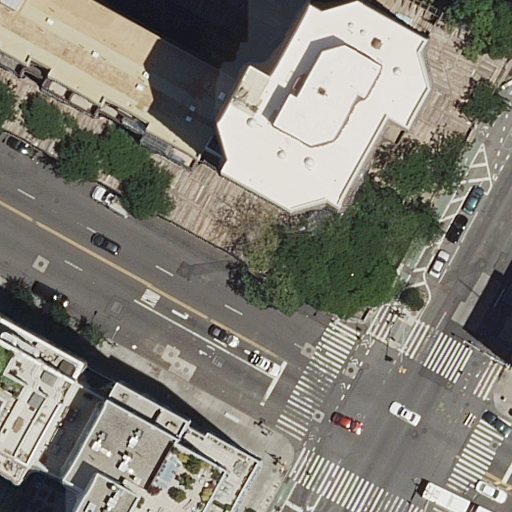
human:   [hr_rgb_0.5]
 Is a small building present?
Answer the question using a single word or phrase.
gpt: yes

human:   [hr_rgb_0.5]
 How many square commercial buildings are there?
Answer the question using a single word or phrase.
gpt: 0

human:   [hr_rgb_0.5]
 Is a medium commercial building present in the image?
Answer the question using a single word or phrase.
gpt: no

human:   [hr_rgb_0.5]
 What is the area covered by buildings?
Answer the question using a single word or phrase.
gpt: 3076m2

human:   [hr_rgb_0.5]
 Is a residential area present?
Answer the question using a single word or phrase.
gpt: yes

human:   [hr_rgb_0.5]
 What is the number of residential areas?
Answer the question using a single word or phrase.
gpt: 1

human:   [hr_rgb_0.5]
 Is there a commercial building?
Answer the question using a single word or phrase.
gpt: no

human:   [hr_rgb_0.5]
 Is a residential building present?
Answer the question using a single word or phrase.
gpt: yes

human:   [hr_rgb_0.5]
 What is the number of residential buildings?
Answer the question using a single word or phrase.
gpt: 5

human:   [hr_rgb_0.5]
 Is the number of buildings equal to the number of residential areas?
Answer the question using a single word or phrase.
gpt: no

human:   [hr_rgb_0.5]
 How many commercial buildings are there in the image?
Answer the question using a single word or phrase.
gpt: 0

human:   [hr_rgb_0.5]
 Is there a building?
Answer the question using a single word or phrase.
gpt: yes

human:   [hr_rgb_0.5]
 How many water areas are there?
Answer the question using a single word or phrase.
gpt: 0

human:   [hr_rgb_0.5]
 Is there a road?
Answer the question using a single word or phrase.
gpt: yes

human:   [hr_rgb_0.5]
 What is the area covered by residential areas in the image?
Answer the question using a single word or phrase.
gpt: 3901m2

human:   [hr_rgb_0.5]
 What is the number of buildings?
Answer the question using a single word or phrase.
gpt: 5

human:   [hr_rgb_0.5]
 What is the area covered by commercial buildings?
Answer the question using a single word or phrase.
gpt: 0m2

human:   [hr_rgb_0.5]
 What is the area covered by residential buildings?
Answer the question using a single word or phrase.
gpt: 3076m2

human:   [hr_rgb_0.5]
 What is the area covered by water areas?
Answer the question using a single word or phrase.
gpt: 0m2

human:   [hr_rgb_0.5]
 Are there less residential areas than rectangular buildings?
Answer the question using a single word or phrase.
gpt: yes

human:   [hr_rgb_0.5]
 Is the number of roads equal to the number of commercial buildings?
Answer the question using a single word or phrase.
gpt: no

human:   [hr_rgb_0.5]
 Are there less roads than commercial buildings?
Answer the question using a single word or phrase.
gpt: no

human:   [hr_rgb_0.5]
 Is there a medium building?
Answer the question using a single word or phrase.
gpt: yes

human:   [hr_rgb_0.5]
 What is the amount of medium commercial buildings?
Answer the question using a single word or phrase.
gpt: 0

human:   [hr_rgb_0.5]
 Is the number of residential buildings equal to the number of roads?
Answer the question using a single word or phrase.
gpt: no

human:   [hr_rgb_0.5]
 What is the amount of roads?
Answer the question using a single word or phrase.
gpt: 13

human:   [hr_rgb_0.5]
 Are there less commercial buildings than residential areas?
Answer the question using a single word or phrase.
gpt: yes

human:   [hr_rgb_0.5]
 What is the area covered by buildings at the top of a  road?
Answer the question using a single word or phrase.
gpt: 1837m2

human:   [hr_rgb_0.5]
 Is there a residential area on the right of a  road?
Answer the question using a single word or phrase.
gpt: no

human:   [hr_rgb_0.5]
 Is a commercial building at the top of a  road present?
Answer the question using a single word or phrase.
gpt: no

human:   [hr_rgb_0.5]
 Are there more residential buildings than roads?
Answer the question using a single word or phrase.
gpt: no

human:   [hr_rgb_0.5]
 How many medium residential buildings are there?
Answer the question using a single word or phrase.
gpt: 1

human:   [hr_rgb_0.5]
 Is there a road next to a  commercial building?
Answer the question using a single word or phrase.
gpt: no

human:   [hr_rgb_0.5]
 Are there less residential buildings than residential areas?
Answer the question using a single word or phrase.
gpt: no

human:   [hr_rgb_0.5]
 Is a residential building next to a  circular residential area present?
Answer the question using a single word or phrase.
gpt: no

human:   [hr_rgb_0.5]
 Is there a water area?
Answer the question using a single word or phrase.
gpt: no

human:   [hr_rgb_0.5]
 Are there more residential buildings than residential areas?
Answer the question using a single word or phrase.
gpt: yes

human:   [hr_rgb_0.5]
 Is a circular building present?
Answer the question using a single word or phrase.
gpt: no

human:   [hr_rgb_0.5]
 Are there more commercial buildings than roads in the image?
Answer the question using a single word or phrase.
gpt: no

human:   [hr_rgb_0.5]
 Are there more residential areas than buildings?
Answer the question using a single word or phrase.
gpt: no

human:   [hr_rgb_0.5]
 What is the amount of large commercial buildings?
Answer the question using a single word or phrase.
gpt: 0

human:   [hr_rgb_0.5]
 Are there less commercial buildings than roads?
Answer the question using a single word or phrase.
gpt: yes

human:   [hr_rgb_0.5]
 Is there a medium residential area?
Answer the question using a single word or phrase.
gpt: no

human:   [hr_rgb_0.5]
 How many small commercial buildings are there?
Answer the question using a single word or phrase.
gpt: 0

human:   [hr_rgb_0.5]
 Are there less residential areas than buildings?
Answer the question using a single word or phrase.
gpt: yes

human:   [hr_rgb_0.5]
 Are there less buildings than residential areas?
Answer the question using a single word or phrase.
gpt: no

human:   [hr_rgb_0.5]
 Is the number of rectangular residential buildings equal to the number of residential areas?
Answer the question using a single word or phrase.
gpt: no

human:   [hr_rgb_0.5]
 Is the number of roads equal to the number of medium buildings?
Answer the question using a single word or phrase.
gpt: no

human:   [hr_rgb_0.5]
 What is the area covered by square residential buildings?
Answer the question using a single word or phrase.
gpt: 0m2

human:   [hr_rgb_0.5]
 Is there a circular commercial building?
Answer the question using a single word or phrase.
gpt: no

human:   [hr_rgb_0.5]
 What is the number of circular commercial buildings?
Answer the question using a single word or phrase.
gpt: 0

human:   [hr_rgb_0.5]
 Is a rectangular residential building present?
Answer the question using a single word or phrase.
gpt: yes

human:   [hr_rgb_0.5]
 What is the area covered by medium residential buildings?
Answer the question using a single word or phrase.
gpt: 362m2

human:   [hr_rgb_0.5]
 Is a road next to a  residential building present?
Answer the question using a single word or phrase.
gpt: yes

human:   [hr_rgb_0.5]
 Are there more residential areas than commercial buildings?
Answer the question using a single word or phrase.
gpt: yes

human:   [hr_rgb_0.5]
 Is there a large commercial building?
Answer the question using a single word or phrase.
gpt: no

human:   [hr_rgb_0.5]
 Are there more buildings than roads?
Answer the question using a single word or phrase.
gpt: no

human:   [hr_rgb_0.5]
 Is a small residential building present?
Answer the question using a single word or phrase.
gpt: yes

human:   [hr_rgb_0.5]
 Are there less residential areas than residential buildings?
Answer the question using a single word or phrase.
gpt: yes

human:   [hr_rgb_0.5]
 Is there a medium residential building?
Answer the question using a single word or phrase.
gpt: yes

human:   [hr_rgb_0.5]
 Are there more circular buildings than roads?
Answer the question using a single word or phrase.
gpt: no

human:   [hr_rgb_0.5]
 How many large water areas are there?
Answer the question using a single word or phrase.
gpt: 0

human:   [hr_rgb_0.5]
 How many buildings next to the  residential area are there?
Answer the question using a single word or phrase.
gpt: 5

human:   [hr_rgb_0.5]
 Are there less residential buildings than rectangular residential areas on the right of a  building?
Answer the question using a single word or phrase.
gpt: no